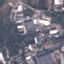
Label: Industrial